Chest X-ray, AP view. Patient: 41 years old, sex F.
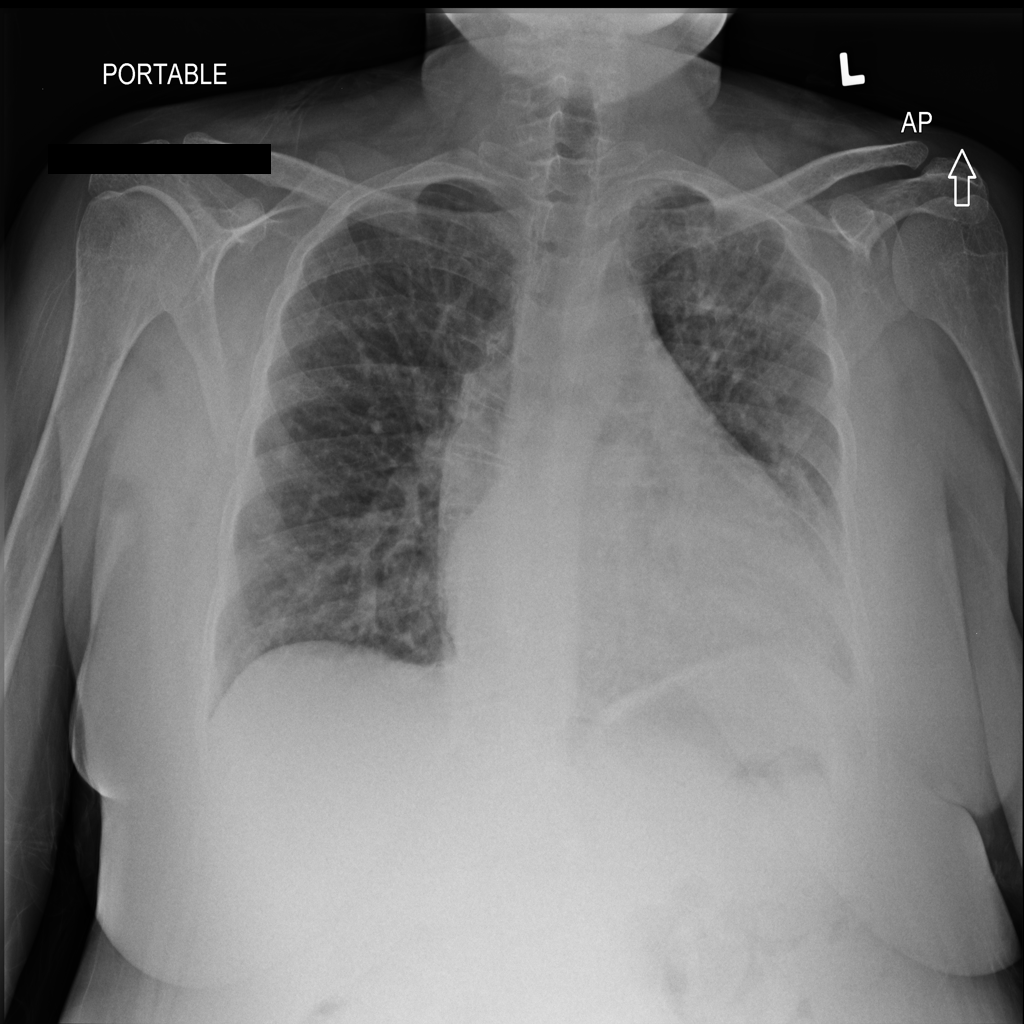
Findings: Cardiomegaly, Effusion, Infiltration